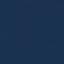
Label: SeaLake